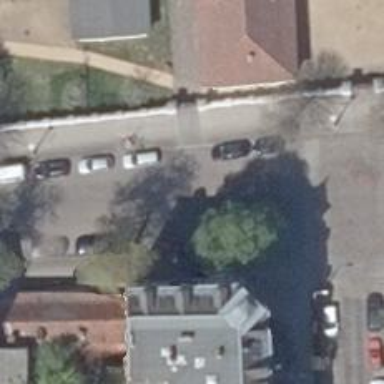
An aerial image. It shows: Residential road with sidewalks on both sides. There is parallel parking available on the street.